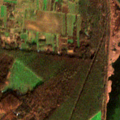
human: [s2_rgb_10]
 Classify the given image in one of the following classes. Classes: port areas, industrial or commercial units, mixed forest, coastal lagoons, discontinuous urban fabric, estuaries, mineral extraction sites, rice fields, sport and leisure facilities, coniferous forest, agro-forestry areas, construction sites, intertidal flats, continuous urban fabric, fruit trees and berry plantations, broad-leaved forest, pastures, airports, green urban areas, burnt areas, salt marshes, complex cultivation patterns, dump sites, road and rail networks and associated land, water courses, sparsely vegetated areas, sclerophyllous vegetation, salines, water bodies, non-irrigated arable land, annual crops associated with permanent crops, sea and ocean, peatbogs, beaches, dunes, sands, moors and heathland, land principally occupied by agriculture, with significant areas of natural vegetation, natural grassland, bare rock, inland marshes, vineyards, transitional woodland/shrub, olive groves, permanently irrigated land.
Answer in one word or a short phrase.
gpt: non-irrigated arable land, vineyards, broad-leaved forest, transitional woodland/shrub, water bodies